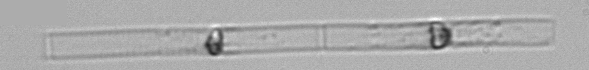
Label: Dactyliosolen_blavyanus